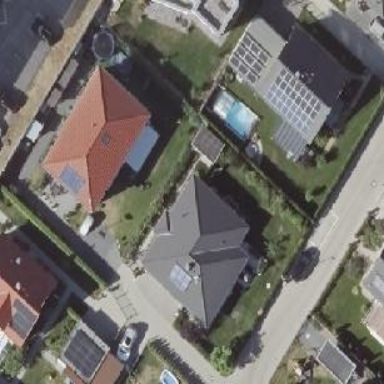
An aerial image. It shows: Simple house.